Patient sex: M
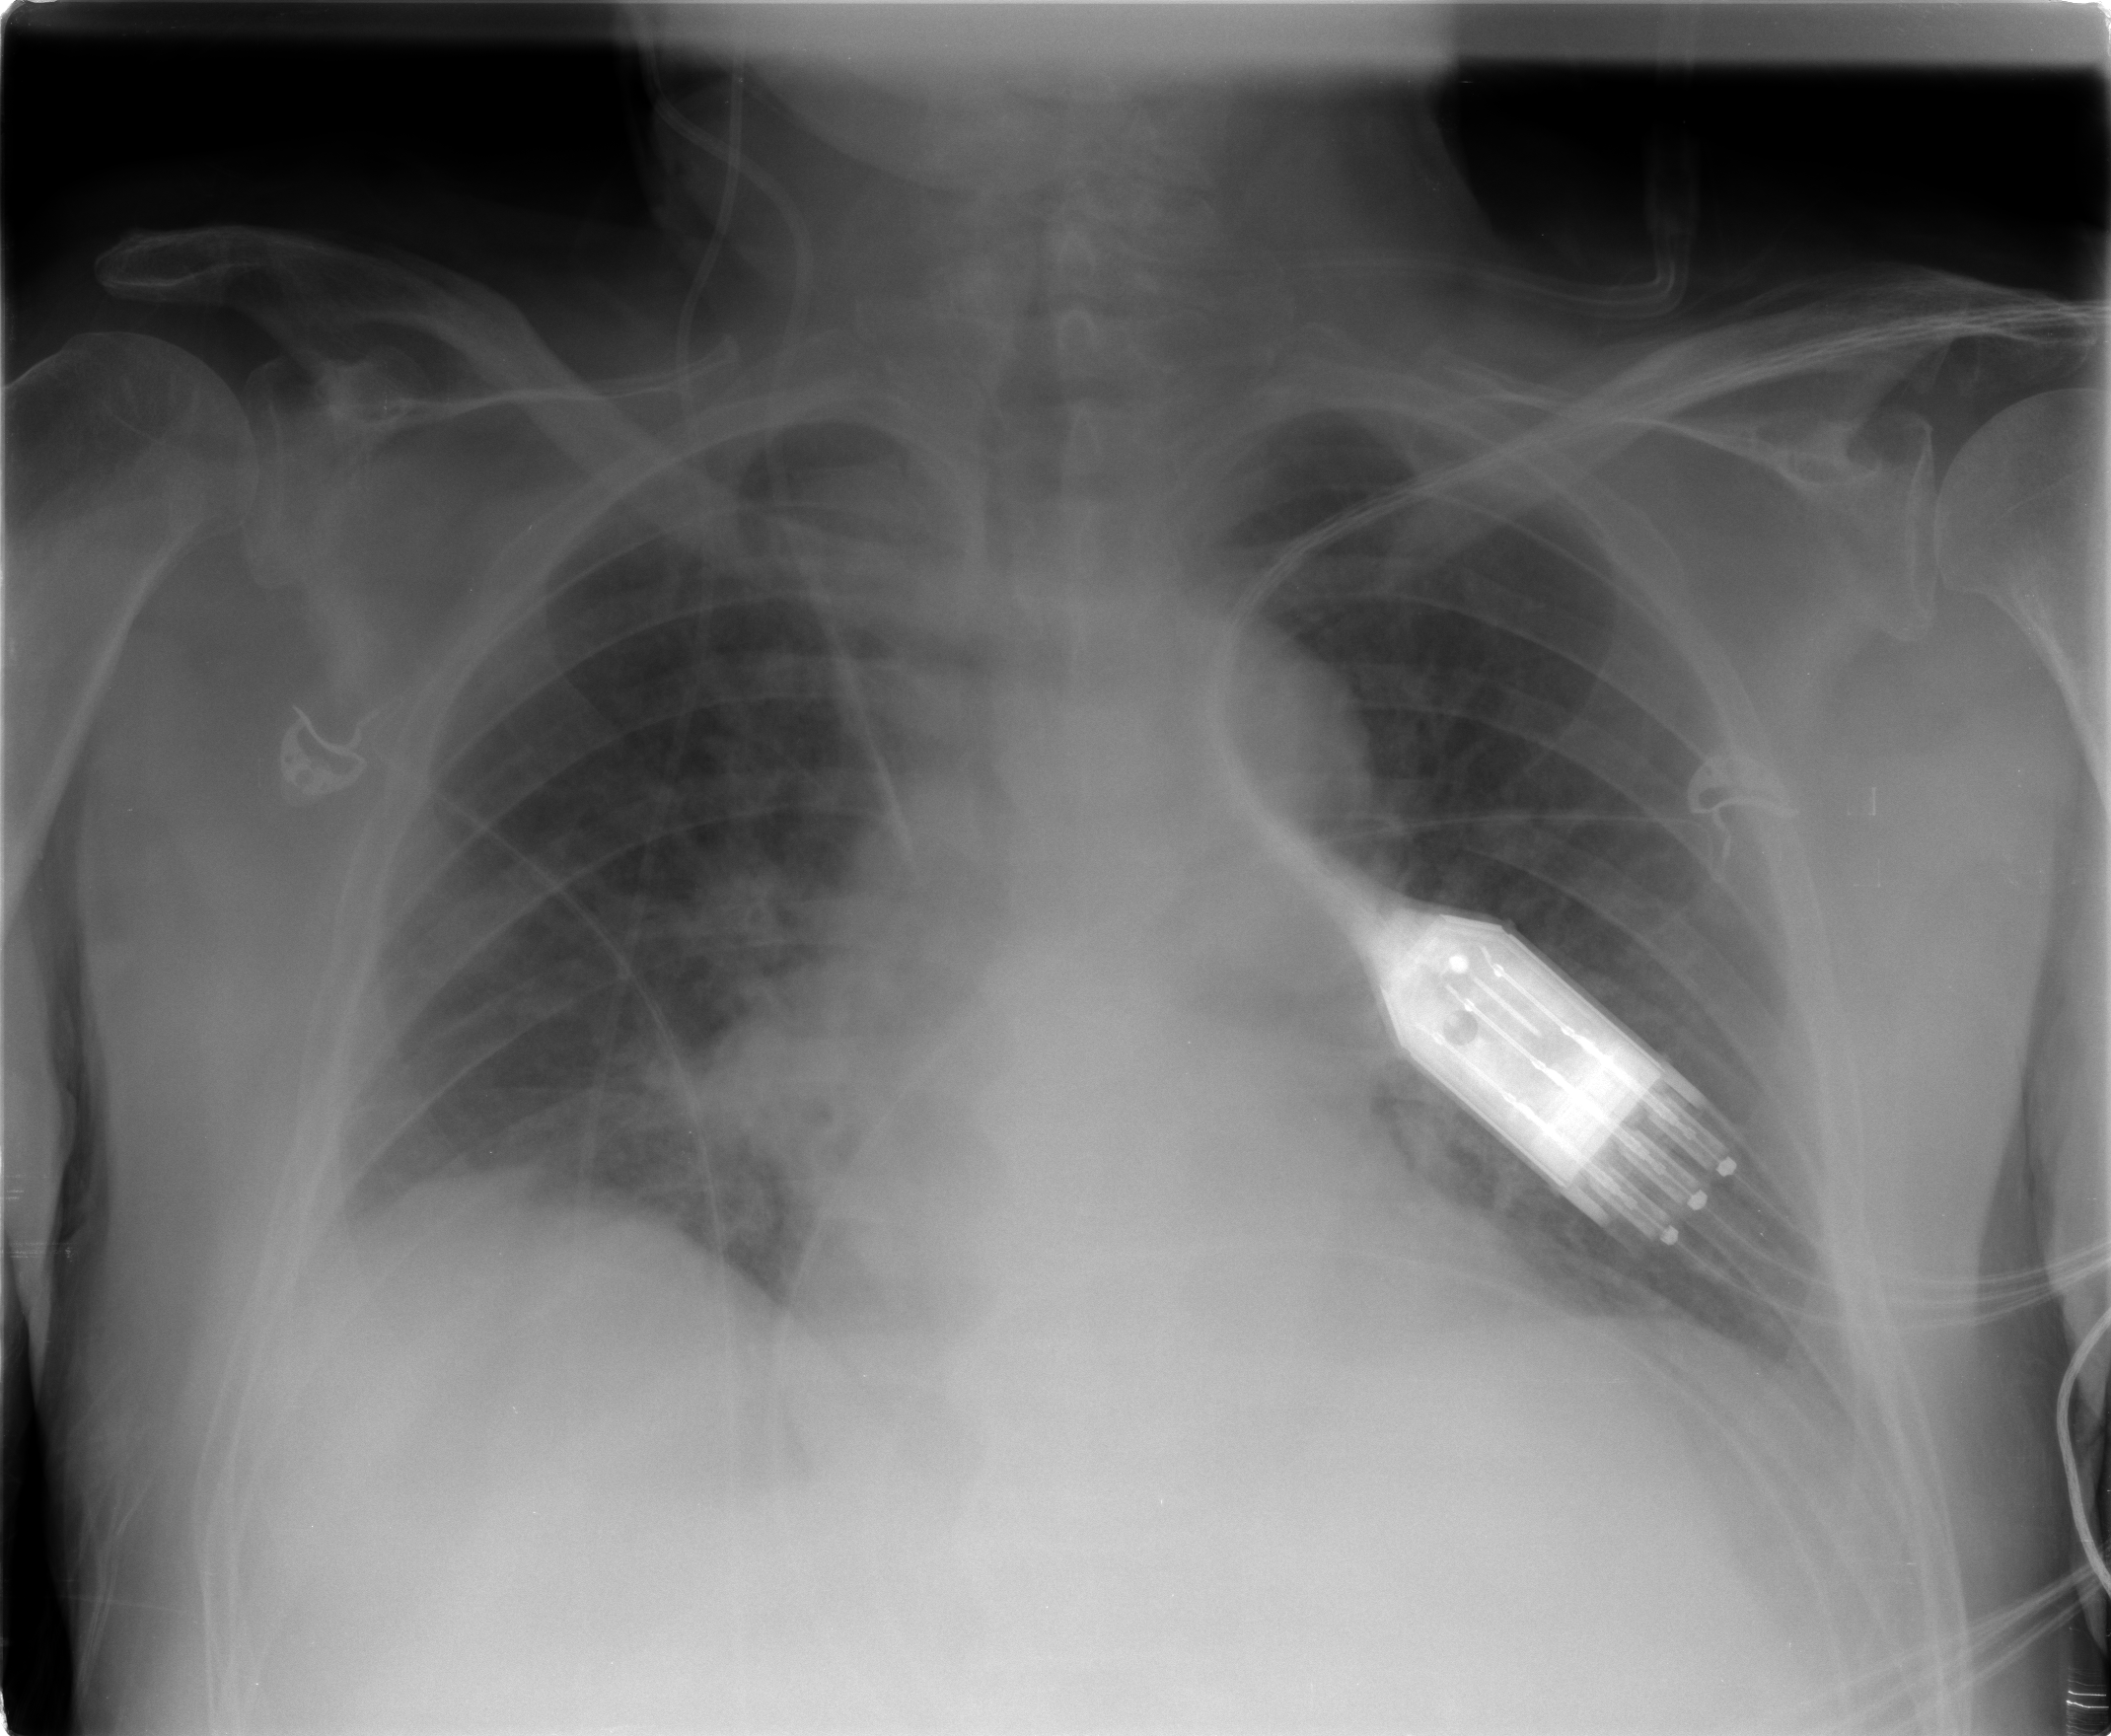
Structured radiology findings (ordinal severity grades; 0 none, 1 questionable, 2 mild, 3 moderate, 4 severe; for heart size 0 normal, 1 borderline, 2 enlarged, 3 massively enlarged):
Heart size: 1
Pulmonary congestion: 2
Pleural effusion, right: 0
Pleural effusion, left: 0
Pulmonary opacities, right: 0
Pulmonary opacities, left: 0
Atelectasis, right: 0
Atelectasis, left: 0